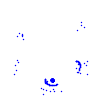
Particle: electron